Question: I'm loading a series of images (programaticaly) from a URL into a RelativeLayout, the problem is that they appear all overlaped in the same spot, how I could load the images one under each other?
Here is the part of the code:
'''
RelativeLayout imageWrapper = (RelativeLayout) findViewById(R.id.image_wraper);
try {
for(int i=0; i<articuloClick.LlenarImagenes(posicion).getImagenesSrc().size(); i++){
ImageView imagen=new ImageView(this);
LinearLayout.LayoutParams vp =
new LinearLayout.LayoutParams(LayoutParams.WRAP_CONTENT,
LayoutParams.WRAP_CONTENT);
imagen.setLayoutParams(vp);
imagen.setImageBitmap(run(articuloClick.LlenarImagenes(posicion).getImagenesSrc().get(i)));
imageWrapper.addView(imagen);
}
} catch (IOException e) {
Log.e("Escepcion IO:", e.toString());
} catch (XmlPullParserException e) {
Log.e("Escepcion XMLPullParser:", e.toString());
}
'''
This is the xml (edited to be more readable):
'''
<?xml version="1.0" encoding="utf-8"?>
<LinearLayout
android:layout_width="fill_parent"
android:layout_height="fill_parent"
xmlns:android="http://schemas.android.com/apk/res/android"
android:paddingTop="20dp" android:paddingLeft="20dp" android:paddingRight="20dp" android:paddingBottom="20dp"
android:background="#eeeeee"
android:id="@+id/art">
<ScrollView
android:layout_width="wrap_content" android:layout_height="wrap_content">
<LinearLayout
android:layout_width="wrap_content" android:layout_height="wrap_content"
android:orientation="vertical"
android:paddingTop="10dp" android:paddingLeft="10dp" android:paddingRight="10dp" android:paddingBottom="10dp"
android:background="@drawable/borde">
(...)
<RelativeLayout
android:id="@+id/image_wraper"
android:layout_width="wrap_content"
android:layout_height="wrap_content"/>
</LinearLayout>
</ScrollView>
</LinearLayout>
'''
And this is what I'm getting:

Thanks a lot.
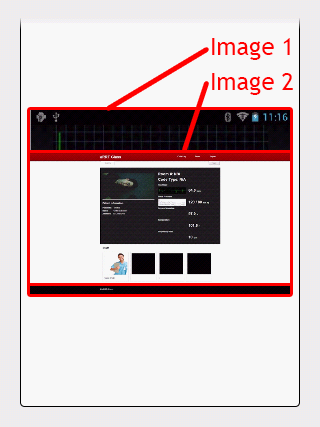
Answer: The easiest way is to change your 'RelativeLayout' into a 'LinearLayout' with 'orientation="vertical"'
'''
<LinearLayout
android:id="@+id/image_wraper"
android:orientation="vertical"
android:layout_width="wrap_content"
android:layout_height="wrap_content"/>
'''
Then in code:
'''
LinearLayout imageWrapper = (LinearLayout ) findViewById(R.id.image_wraper);
'''
Your images will appear one below the other.